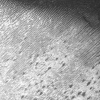
Atmospheric dust classification: not_dusty